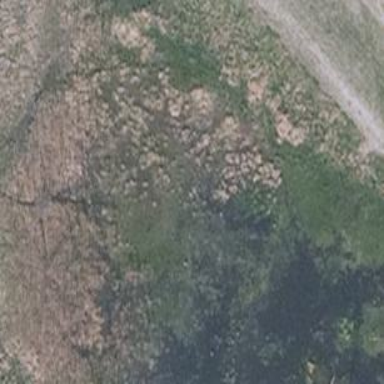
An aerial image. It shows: Patch of scrub vegetation.